Question: I have a project featuring a 3d object. The user can rotate and zoom it in/out with finger gestures. The problem I have is while rotating a cube (other solids also cause the same error, but I'll set an example on cube), the edges of it kind of disintegrate (as shown in screenshots). The faster the rotation is the more substantial the problem becomes.
I tried to mask it by disable face culling, so that the user sees the inside of the cube, which basically has the same colour. However the project manager isn't pleased with that solution (I admitt it doesn't work that well).
The cube has 6 faces, each containing about 242 polygons.
### Here are the code snippets relevant to rendering the 3d sceene (I'm using VBO):
'''
public void onDrawFrame(GL10 glUnused)
{
GLES20.glDisable(GLES20.GL_BLEND);
isBlendingEnabled = false;
Matrix.setLookAtM(mViewMatrix, 0, mEyeX, mEyeY, mEyeZ, mLookX, mLookY, mLookZ, mUpX, mUpY, mUpZ);
if(!mSolid.equals(((ActivityMain) mContext).getSolid())){
refreshSolid();
refreshTextureData();
}
if(mSolid.hasChanged){
refreshSolid();
}
if(mSolid.hasTexturesChanged){
refreshTextureData();
mSolid.hasTexturesChanged = false;
}
GLES20.glClear(GLES20.GL_COLOR_BUFFER_BIT | GLES20.GL_DEPTH_BUFFER_BIT);
// Set per-vertex lighting program.
GLES20.glUseProgram(mProgramHandle);
// Set program handles for solid drawing.
mMVPMatrixHandle = GLES20.glGetUniformLocation(mProgramHandle, "u_MVPMatrix");
mMVMatrixHandle = GLES20.glGetUniformLocation(mProgramHandle, "u_MVMatrix");
mLightPosHandle = GLES20.glGetUniformLocation(mProgramHandle, "u_LightPos");
mColorHandle = GLES20.glGetAttribLocation(mProgramHandle, "a_Color");
mTextureUniformHandle = GLES20.glGetUniformLocation(mProgramHandle, "u_Texture");
mPositionHandle = GLES20.glGetAttribLocation(mProgramHandle, "a_Position");
mNormalHandle = GLES20.glGetAttribLocation(mProgramHandle, "a_Normal");
mTextureCoordinateHandle = GLES20.glGetAttribLocation(mProgramHandle, "a_TexCoordinate");
// Calculate position of the light. Handle it's rotation
Matrix.setIdentityM(mLightModelMatrix, 0);
Matrix.translateM(mLightModelMatrix, 0, 0.0f, 0.0f, -2.0f);
Matrix.rotateM(mLightModelMatrix, 0, mAngleInDegrees, 0.0f, 1.0f, 0.0f);
Matrix.translateM(mLightModelMatrix, 0, 0.0f, 0.0f, 3.5f);
Matrix.multiplyMV(mLightPosInWorldSpace, 0, mLightModelMatrix, 0, mLightPosInModelSpace, 0);
Matrix.multiplyMV(mLightPosInEyeSpace, 0, mViewMatrix, 0, mLightPosInWorldSpace, 0);
//Doing that step for each of the faces
for(int i = 0; i < mSolid.get3dMesh().size(); i++){
// Draw a solid.
// Translate the solid into the screen.
Matrix.setIdentityM(mModelMatrix, 0);
Matrix.translateM(mModelMatrix, 0, 0.0f, 0.0f, -3.5f);
// Set a matrix that contains the current rotation.
Matrix.setIdentityM(mCurrentRotation, 0);
Matrix.rotateM(mCurrentRotation, 0, mDeltaX, 0.0f, 1.0f, 0.0f);
Matrix.rotateM(mCurrentRotation, 0, mDeltaY, 1.0f, 0.0f, 0.0f);
//handle inertia
if(Math.abs(mDeltaX) > 2f){
mDeltaX = Math.signum(mDeltaX);
mDeltaX = 0.5f*mDeltaX;
}else if(Math.abs(mDeltaX) > 0.05f){
mDeltaX = 0.99f*mDeltaX;
}else
mDeltaX = 0.0f;
if(Math.abs(mDeltaY) > 2f){
mDeltaY = Math.signum(mDeltaY);
mDeltaY = 0.5f*mDeltaY;
}else if(Math.abs(mDeltaY) > 0.05f){
mDeltaY = 0.99f*mDeltaY;
}else
mDeltaY = 0.0f;
// Multiply the current rotation by the accumulated rotation, and then set the accumulated rotation to the result.
Matrix.multiplyMM(mTemporaryMatrix, 0, mCurrentRotation, 0, mAccumulatedRotation, 0);
System.arraycopy(mTemporaryMatrix, 0, mAccumulatedRotation, 0, 16);
// Rotate the cube taking the overall rotation into account.
Matrix.multiplyMM(mTemporaryMatrix, 0, mModelMatrix, 0, mAccumulatedRotation, 0);
System.arraycopy(mTemporaryMatrix, 0, mModelMatrix, 0, 16);
// Set the active texture unit to texture unit 0.
GLES20.glActiveTexture(GLES20.GL_TEXTURE0);
// Bind the texture to this unit.
GLES20.glBindTexture(GLES20.GL_TEXTURE_2D, mTextureDataHandle[i]);
// Tell the texture uniform sampler to use this texture in the shader by binding to texture unit 0.
GLES20.glUniform1i(mTextureUniformHandle, 0);
drawCube(i);
}
if(ModelCorePrefs.getDrawMesh())
drawVertices();
GLES20.glEnable(GLES20.GL_BLEND);
GLES20.glBlendFunc (GLES20.GL_SRC_ALPHA, GLES20.GL_ONE_MINUS_SRC_ALPHA);
isBlendingEnabled = true;
Matrix.setIdentityM(mModelMatrix, 0);
Matrix.translateM(mModelMatrix, 0, 0.0f, -3.5f, -3.5f);
Matrix.scaleM(mModelMatrix, 0, 2f, 1.0f, 2f);
// Set the active texture unit to texture unit 0.
GLES20.glActiveTexture(GLES20.GL_TEXTURE0);
// Bind the texture to this unit.
GLES20.glBindTexture(GLES20.GL_TEXTURE_2D, mTextureDataHandle[mSolid.get3dMesh().size()]);
// Tell the texture uniform sampler to use this texture in the shader by binding to texture unit 0.
GLES20.glUniform1i(mTextureUniformHandle, 0);
drawShadow();
}
'''
### The drawCube() method used above:
'''
private void drawCube(int i)
{
// Pass in the position information
GLES20.glBindBuffer(GLES20.GL_ARRAY_BUFFER, mCubePositionsBufferIdx[i]);
GLES20.glEnableVertexAttribArray(mPositionHandle);
GLES20.glVertexAttribPointer(mPositionHandle, mPositionDataSize, GLES20.GL_FLOAT, false, 0, 0);
// Pass in the color information
GLES20.glBindBuffer(GLES20.GL_ARRAY_BUFFER, mCubeColorsBufferIdx[i]);
GLES20.glEnableVertexAttribArray(mColorHandle);
GLES20.glVertexAttribPointer(mColorHandle, mColorDataSize, GLES20.GL_FLOAT, false, 0, 0);
// Pass in the normal information
GLES20.glBindBuffer(GLES20.GL_ARRAY_BUFFER, mCubeNormalsBufferIdx[i]);
GLES20.glEnableVertexAttribArray(mNormalHandle);
GLES20.glVertexAttribPointer(mNormalHandle, mNormalDataSize, GLES20.GL_FLOAT, false, 0, 0);
// Pass in the texture coordinate information
GLES20.glBindBuffer(GLES20.GL_ARRAY_BUFFER, mCubeTexCoordsBufferIdx[i]);
GLES20.glEnableVertexAttribArray(mTextureCoordinateHandle);
GLES20.glVertexAttribPointer(mTextureCoordinateHandle, mTextureCoordinateDataSize, GLES20.GL_FLOAT, false, 0, 0);
// This multiplies the view matrix by the model matrix, and stores the result in the MVP matrix
// (which currently contains model * view).
Matrix.multiplyMM(mMVPMatrix, 0, mViewMatrix, 0, mModelMatrix, 0);
// Pass in the modelview matrix.
GLES20.glUniformMatrix4fv(mMVMatrixHandle, 1, false, mMVPMatrix, 0);
// This multiplies the modelview matrix by the projection matrix, and stores the result in the MVP matrix
// (which now contains model * view * projection).
Matrix.multiplyMM(mTemporaryMatrix, 0, mProjectionMatrix, 0, mMVPMatrix, 0);
System.arraycopy(mTemporaryMatrix, 0, mMVPMatrix, 0, 16);
// Pass in the combined matrix.
GLES20.glUniformMatrix4fv(mMVPMatrixHandle, 1, false, mMVPMatrix, 0);
// Pass in the light position in eye space.
GLES20.glUniform3f(mLightPosHandle, mLightPosInEyeSpace[0], mLightPosInEyeSpace[1], mLightPosInEyeSpace[2]);
// Draw the cube.
GLES20.glDrawArrays(GLES20.GL_TRIANGLES, 0, mSolid.get3dMesh().get(i).length/3);
}
'''
### And the screenshot of the problem:

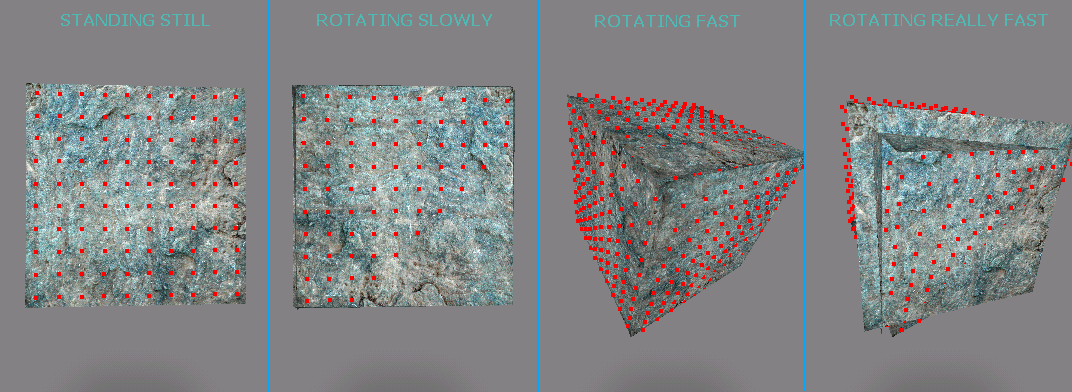
Answer: I would strongly suggest you remove the 'glGet*Location (...)' calls from your 'onDrawFrame (...)' method. Those things do not change after you link your program initially, and searching for those locations by string name each frame is going to hinder your performance. Likewise, you only have to set the sampler uniform once per-program since it is always using texture image unit 0.
### As for your real issue:
I see no evidence that each face in your loop has its own unique model matrix, so you should move the logic that incrementally transforms the matrix out of the loop. Otherwise you are going to rotate each face in the cube individually, which is what your diagram is showing. To be honest, I do not know why you even have to draw the faces one at a time.
'''
// Tell the texture uniform sampler to use this texture in the shader by binding to texture unit 0.
GLES20.glUniform1i(mTextureUniformHandle, 0);
// ^^^^^ ONLY DO THAT ONCE!
// Translate the solid into the screen.
Matrix.setIdentityM(mModelMatrix, 0);
Matrix.translateM(mModelMatrix, 0, 0.0f, 0.0f, -3.5f);
// Set a matrix that contains the current rotation.
Matrix.setIdentityM(mCurrentRotation, 0);
Matrix.rotateM(mCurrentRotation, 0, mDeltaX, 0.0f, 1.0f, 0.0f);
Matrix.rotateM(mCurrentRotation, 0, mDeltaY, 1.0f, 0.0f, 0.0f);
//handle inertia
if(Math.abs(mDeltaX) > 2f){
mDeltaX = Math.signum(mDeltaX);
mDeltaX = 0.5f*mDeltaX;
}else if(Math.abs(mDeltaX) > 0.05f){
mDeltaX = 0.99f*mDeltaX;
}else
mDeltaX = 0.0f;
if(Math.abs(mDeltaY) > 2f){
mDeltaY = Math.signum(mDeltaY);
mDeltaY = 0.5f*mDeltaY;
}else if(Math.abs(mDeltaY) > 0.05f){
mDeltaY = 0.99f*mDeltaY;
}else
mDeltaY = 0.0f;
// Multiply the current rotation by the accumulated rotation, and then set the accumulated rotation to the result.
Matrix.multiplyMM(mTemporaryMatrix, 0, mCurrentRotation, 0, mAccumulatedRotation, 0);
System.arraycopy(mTemporaryMatrix, 0, mAccumulatedRotation, 0, 16);
// Rotate the cube taking the overall rotation into account.
Matrix.multiplyMM(mTemporaryMatrix, 0, mModelMatrix, 0, mAccumulatedRotation, 0);
System.arraycopy(mTemporaryMatrix, 0, mModelMatrix, 0, 16);
//Doing that step for each of the faces
for(int i = 0; i < mSolid.get3dMesh().size(); i++){
// Draw a solid.
// Set the active texture unit to texture unit 0.
GLES20.glActiveTexture(GLES20.GL_TEXTURE0);
// Bind the texture to this unit.
GLES20.glBindTexture(GLES20.GL_TEXTURE_2D, mTextureDataHandle[i]);
drawCube(i);
}
'''